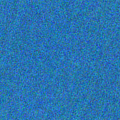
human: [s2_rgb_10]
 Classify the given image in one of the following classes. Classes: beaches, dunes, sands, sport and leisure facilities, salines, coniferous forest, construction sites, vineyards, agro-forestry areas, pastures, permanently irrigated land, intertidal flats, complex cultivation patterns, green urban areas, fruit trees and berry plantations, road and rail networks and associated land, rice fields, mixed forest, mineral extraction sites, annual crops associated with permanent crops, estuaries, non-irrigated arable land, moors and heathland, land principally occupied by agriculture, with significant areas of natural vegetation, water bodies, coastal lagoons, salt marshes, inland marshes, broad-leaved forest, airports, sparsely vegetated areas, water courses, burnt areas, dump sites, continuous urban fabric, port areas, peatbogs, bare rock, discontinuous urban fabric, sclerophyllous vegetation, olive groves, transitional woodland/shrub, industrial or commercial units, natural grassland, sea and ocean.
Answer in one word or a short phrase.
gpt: sea and ocean